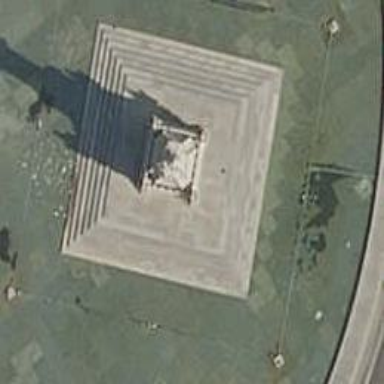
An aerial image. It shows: Historic monument featuring statue as artwork type.